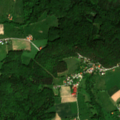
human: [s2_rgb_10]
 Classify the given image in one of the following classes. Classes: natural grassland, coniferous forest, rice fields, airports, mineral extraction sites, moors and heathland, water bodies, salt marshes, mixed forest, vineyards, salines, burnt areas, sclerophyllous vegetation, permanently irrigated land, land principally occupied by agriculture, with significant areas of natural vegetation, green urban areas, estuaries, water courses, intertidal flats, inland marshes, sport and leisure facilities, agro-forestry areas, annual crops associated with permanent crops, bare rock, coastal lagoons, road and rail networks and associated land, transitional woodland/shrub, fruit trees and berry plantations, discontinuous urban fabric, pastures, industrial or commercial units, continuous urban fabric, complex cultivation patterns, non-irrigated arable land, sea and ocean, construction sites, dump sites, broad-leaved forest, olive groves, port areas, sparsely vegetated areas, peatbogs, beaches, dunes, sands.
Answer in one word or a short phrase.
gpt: pastures, complex cultivation patterns, land principally occupied by agriculture, with significant areas of natural vegetation, broad-leaved forest, mixed forest